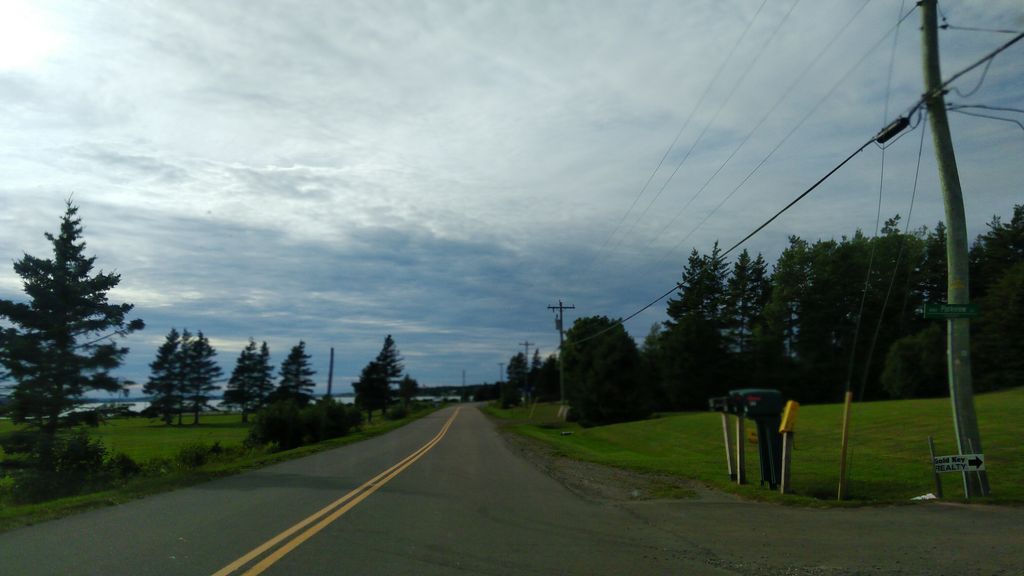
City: charlottetown